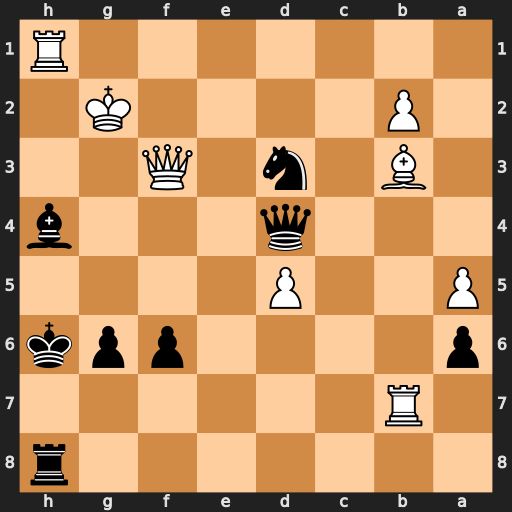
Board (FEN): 7r/1R6/p4ppk/P2P4/3q3b/1B1n1Q2/1P4K1/7R
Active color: b
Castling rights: -
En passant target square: -
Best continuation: Re8 Rxh4+ Qxh4